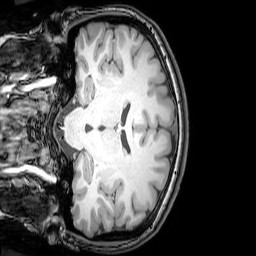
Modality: T1w
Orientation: coronal
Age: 21
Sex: female
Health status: healthy
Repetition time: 0.081 s
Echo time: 0.037 s